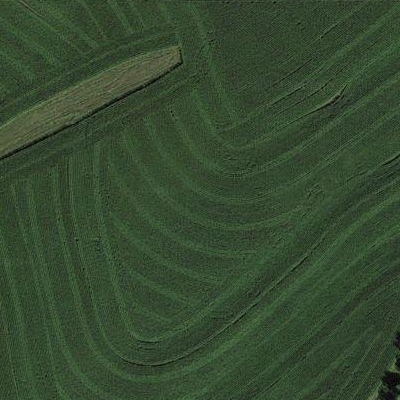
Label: bField